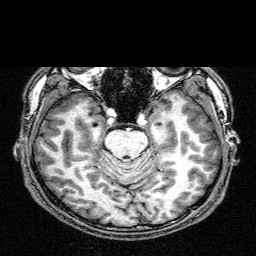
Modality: T1w
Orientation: coronal
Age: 28
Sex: male